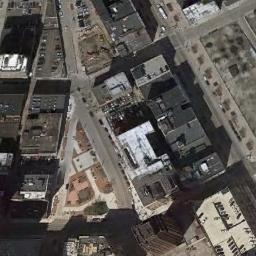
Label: commercial_area